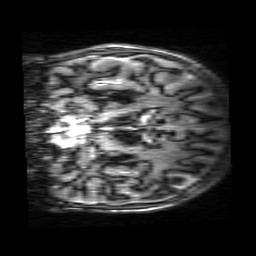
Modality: MP2RAGE
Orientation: coronal
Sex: male
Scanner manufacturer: siemens
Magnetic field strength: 3 T
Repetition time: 5 s
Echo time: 0.00355 s